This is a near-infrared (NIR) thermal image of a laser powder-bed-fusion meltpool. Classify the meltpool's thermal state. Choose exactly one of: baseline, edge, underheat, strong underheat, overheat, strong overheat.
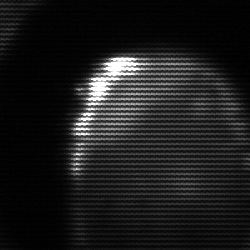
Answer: edge